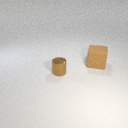
small brown metal cylinder in front of large brown rubber cube